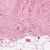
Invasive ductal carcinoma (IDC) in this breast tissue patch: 0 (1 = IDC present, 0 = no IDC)